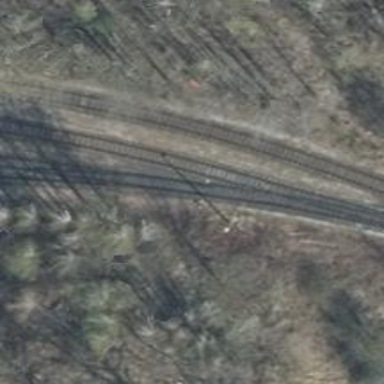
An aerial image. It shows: Rail spur service.